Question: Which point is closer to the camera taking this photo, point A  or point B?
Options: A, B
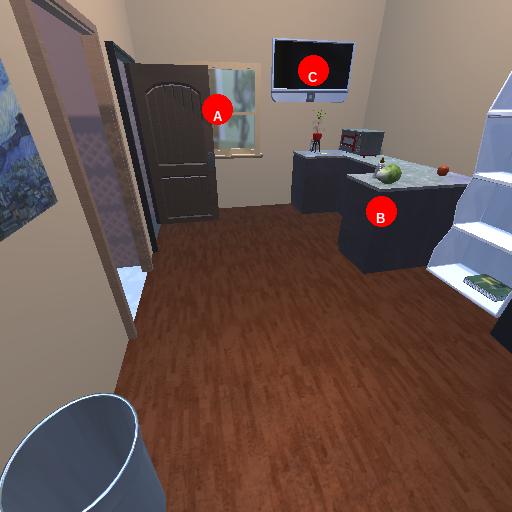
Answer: A